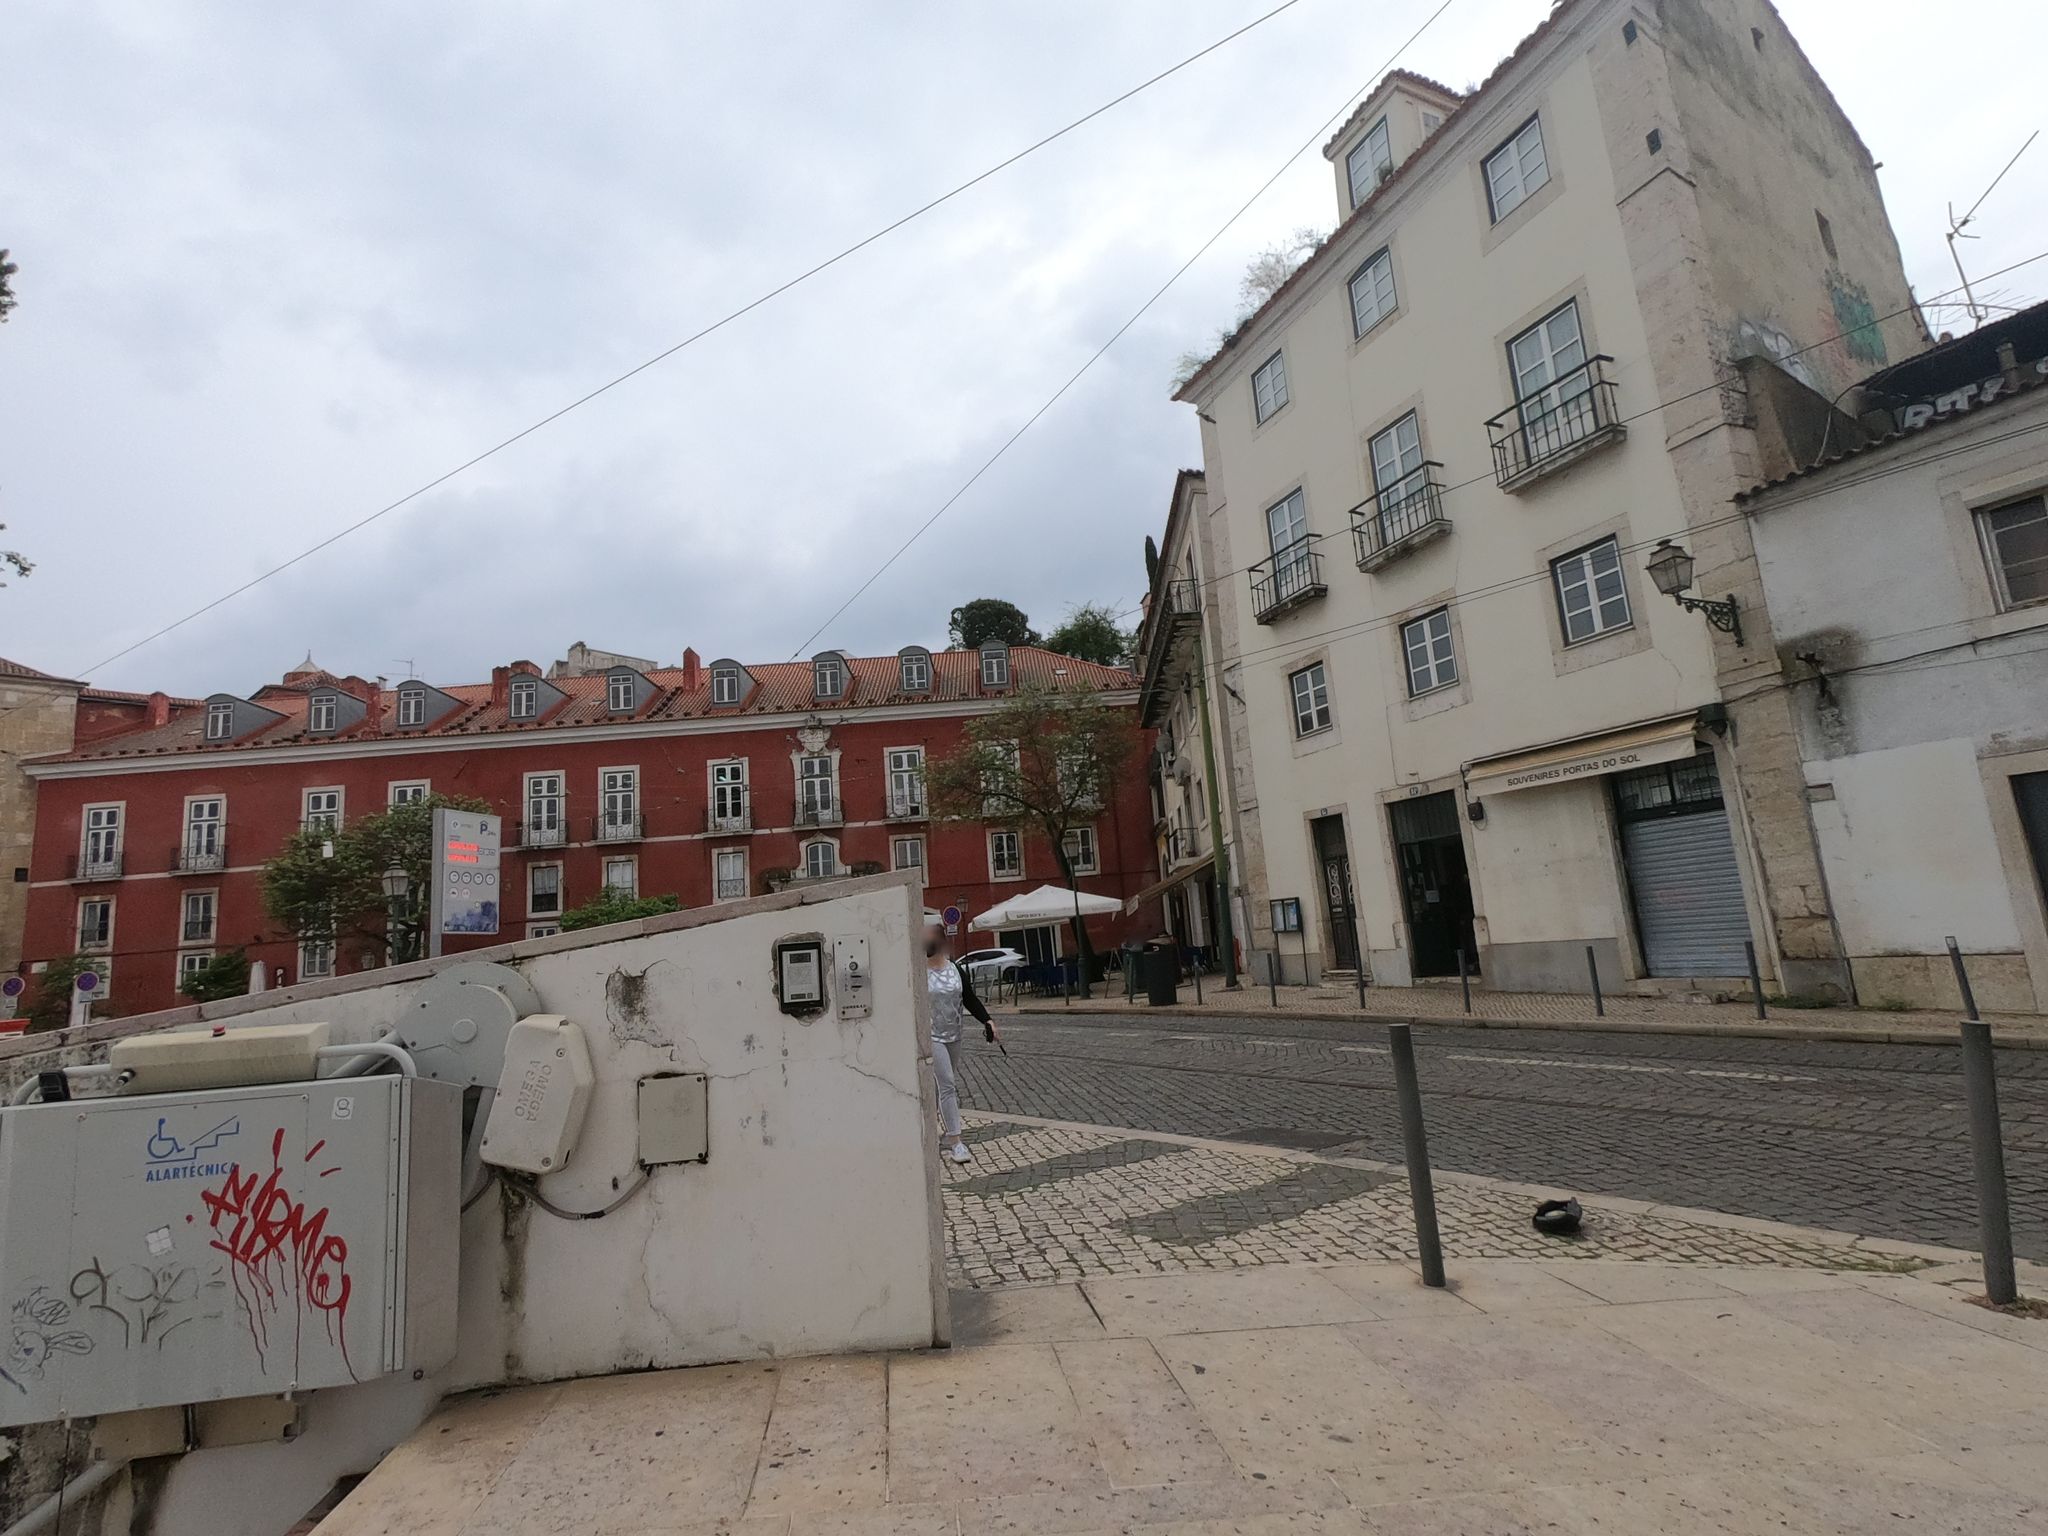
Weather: cloudy
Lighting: day
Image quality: good
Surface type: walking surface
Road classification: path, steps
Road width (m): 3.0
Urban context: urban centre
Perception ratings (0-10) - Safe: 3.79, Lively: 8.62, Beautiful: 3.34, Boring: 7.69, Depressing: 5.17, Wealthy: 5.52